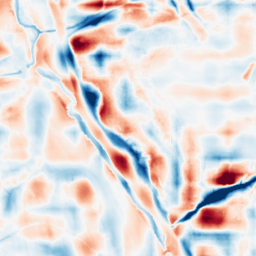
Category: wavelet
Decomposition family: wavelet_reverse_biorthogonal
Decomposition parameters: wavelet: rbio5.5
level: 5
Upsampling method: linear_exact
Upsampling parameters: scale: 2
Upsampling scale: 2